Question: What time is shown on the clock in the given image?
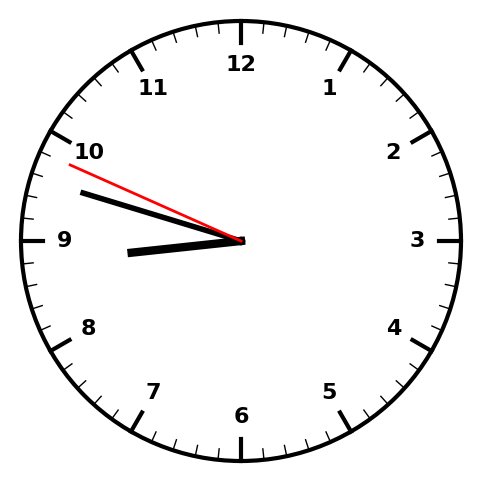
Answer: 08:47:49